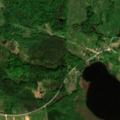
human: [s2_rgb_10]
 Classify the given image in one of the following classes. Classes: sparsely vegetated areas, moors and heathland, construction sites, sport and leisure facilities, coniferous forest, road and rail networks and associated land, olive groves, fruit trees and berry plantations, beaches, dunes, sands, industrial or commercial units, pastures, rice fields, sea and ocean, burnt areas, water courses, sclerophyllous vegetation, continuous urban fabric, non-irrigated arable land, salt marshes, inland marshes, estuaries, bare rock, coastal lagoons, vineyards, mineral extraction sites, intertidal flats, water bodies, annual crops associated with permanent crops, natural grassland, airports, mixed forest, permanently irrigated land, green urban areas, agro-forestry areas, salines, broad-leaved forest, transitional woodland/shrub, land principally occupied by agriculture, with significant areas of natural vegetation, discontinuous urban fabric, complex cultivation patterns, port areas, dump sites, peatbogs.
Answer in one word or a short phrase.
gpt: non-irrigated arable land, pastures, complex cultivation patterns, land principally occupied by agriculture, with significant areas of natural vegetation, broad-leaved forest, transitional woodland/shrub, water bodies